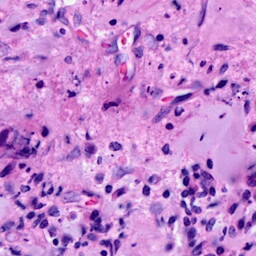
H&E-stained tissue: Breast